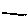
Label: line